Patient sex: M
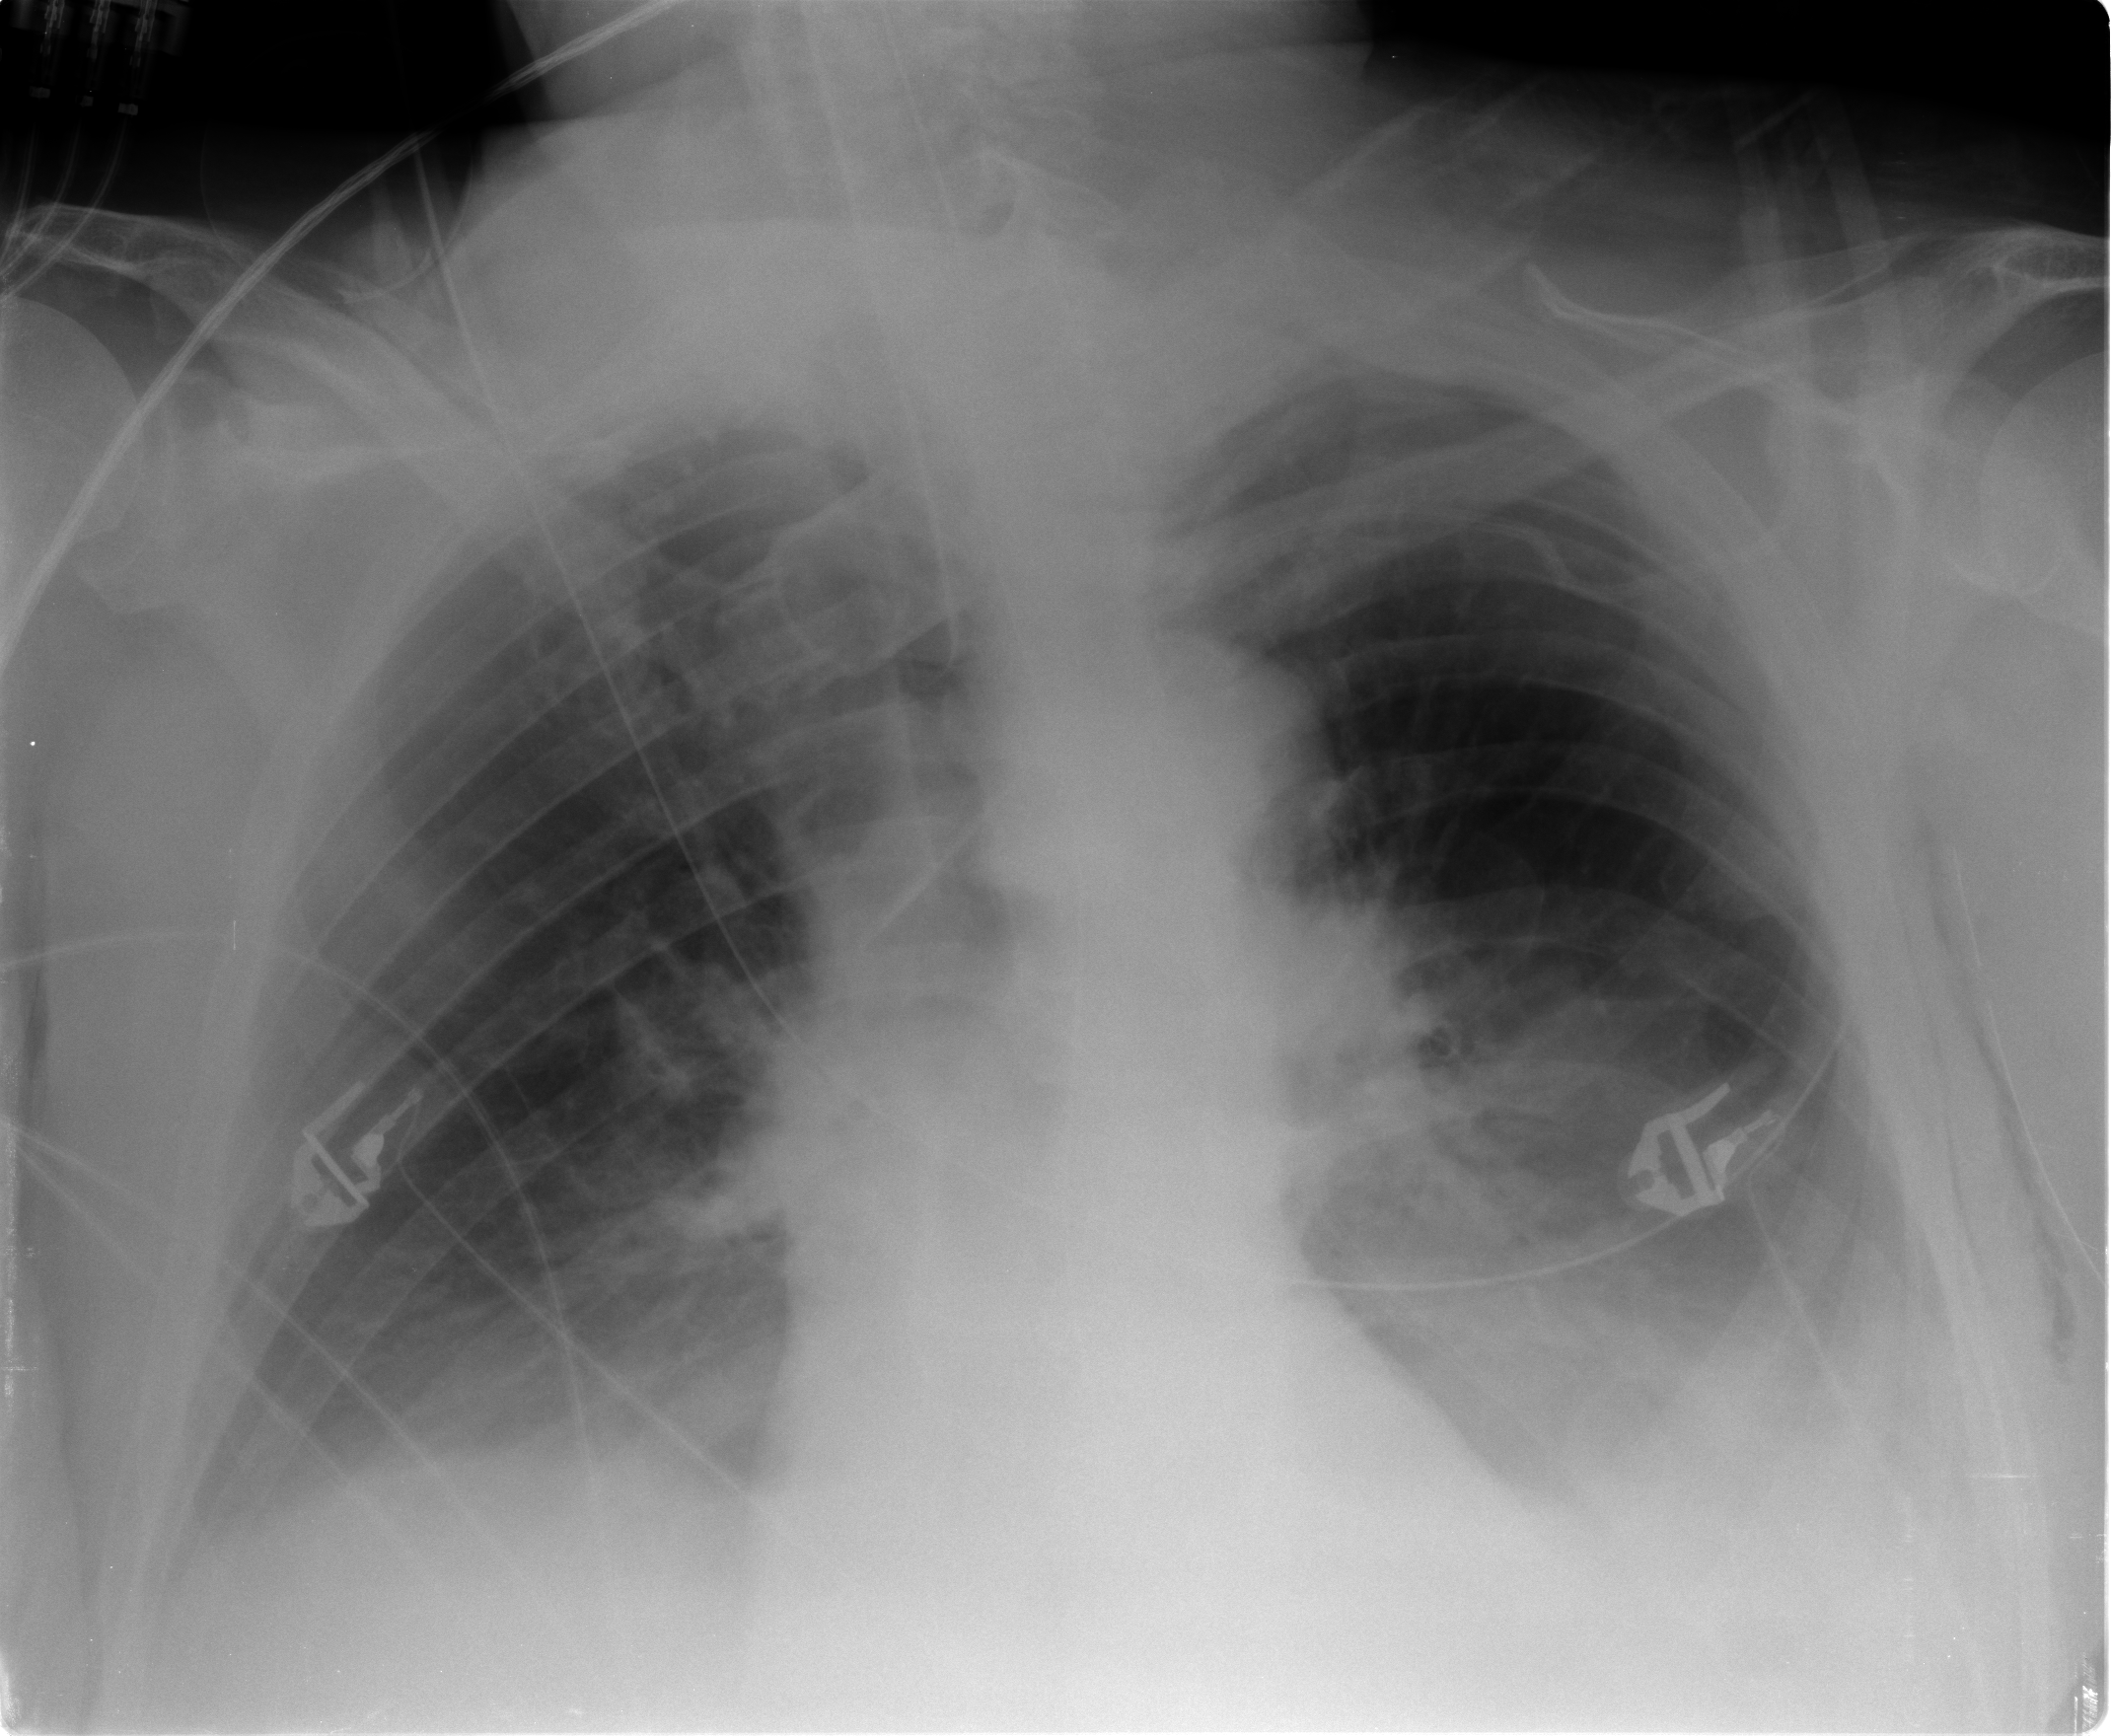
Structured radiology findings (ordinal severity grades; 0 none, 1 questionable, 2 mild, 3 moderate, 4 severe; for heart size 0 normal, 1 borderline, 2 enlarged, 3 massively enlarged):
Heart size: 0
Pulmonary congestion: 1
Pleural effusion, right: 1
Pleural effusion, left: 2
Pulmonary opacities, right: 1
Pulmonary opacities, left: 1
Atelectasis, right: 2
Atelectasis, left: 2